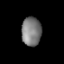
Tissue: lung
Cell type: Epithelial cells
Senescence score: 0.1462
Nuclear area (px): 556
Mean DAPI intensity: 123.671